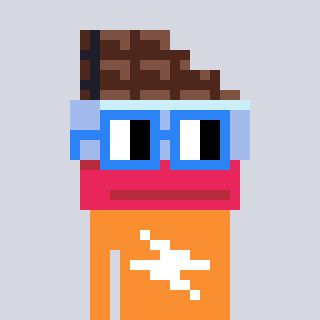
a pixel art character with square blue glasses, a chocolate-shaped head and a orange-colored body on a cool background